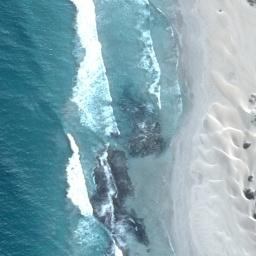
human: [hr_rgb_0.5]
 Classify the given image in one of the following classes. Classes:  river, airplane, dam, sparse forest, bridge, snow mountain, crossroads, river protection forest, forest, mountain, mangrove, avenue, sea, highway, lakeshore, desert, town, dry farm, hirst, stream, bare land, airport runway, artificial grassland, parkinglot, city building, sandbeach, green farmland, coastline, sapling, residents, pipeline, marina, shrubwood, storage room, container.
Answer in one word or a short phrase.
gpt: coastline